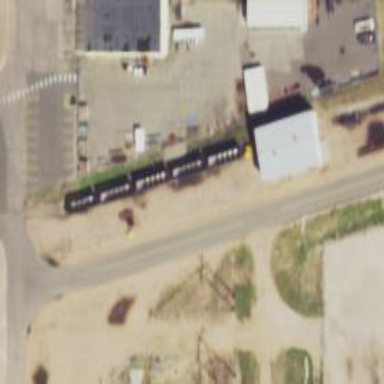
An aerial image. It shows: Rail spur service.